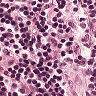
Metastatic tissue present: no